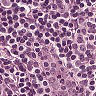
Metastatic tissue present: no